Field crop: maize
Growth stage: 2
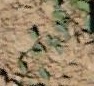
Species: convolvulus